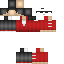
A male human skin with medium skin, wearing brown long hair dressed in a red hoodie and red pants, featuring a closed mouth.